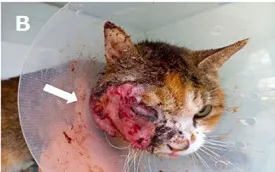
Facial inflammation before and after MSC transplantation, showing a decrease in facial inflammation (FeDESI scores). (B) At 12 h after the injection, inflammation and bleeding of the face drastically decreased, and crust exfoliation did not occur (arrow) (FeDESI score 14).
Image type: medical_photograph (other_medical_photograph)